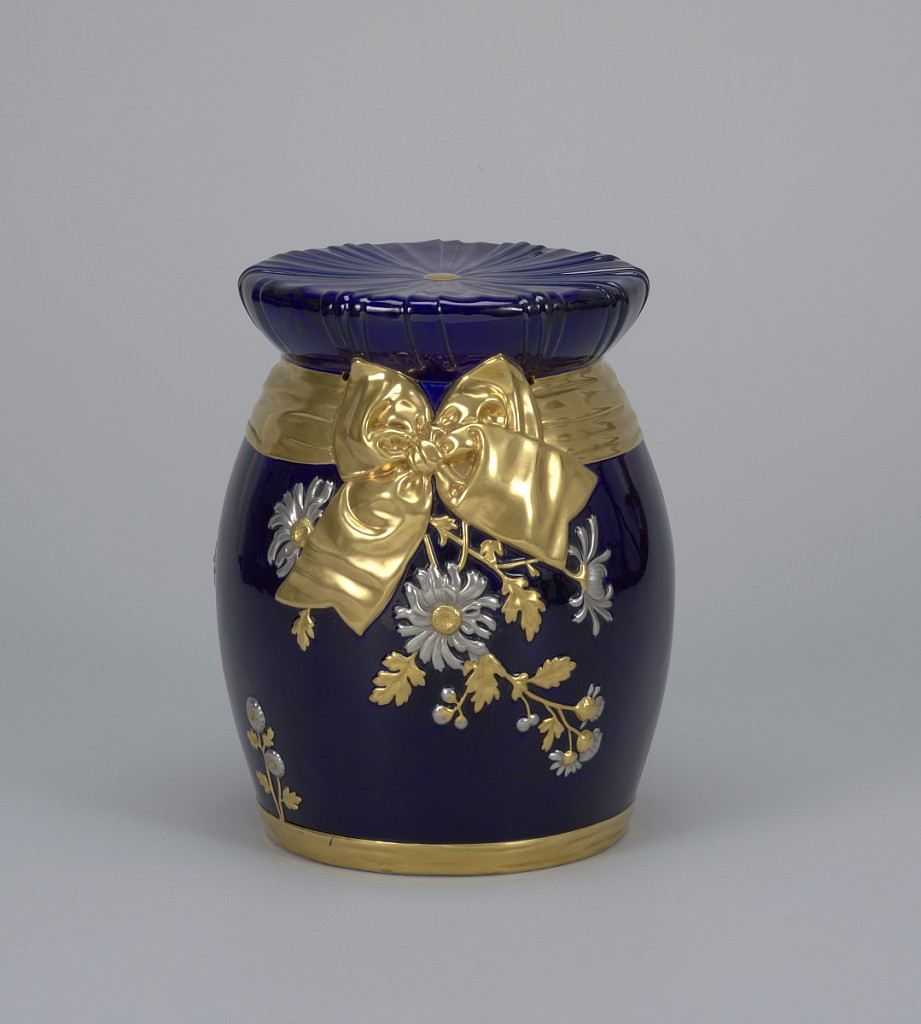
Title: Garden seat
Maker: Mintons
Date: ca. 1880
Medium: Molded, glazed and gilded earthenware
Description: Cylindrical form with swelling sides and top molded to look like circular cushion with draped ribbon and bow below; cobalt blue glaze with gold and platinum floral decoration.